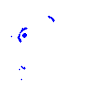
Particle: proton